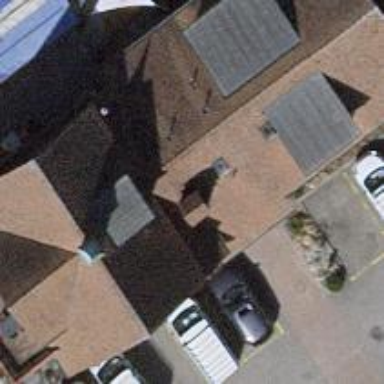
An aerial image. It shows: Restaurant.